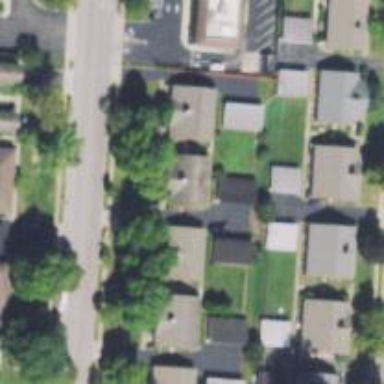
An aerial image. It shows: Residential driveway.